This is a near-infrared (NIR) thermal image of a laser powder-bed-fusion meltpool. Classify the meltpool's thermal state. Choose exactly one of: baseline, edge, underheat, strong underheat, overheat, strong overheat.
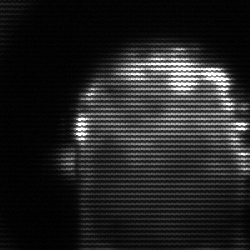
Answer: baseline